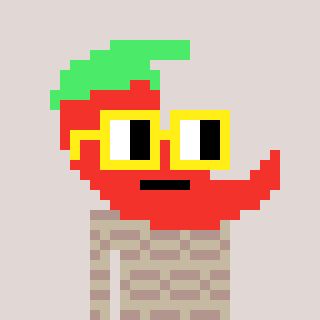
a pixel art character with square yellow glasses, a chilli-shaped head and a bege-colored body on a warm background